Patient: sex M, age 61
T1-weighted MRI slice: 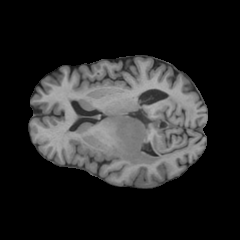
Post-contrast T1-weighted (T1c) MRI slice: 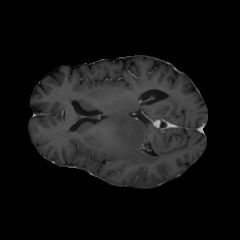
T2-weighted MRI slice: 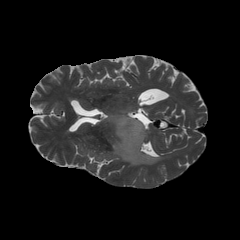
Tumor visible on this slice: yes
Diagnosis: Astrocytoma, IDH-wildtype
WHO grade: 3